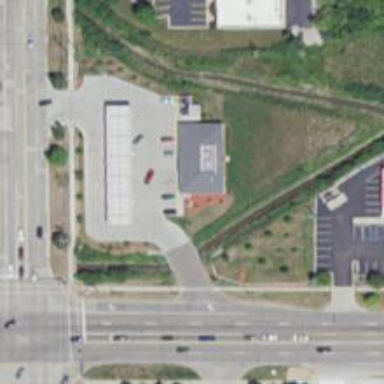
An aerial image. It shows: Convenience shop.